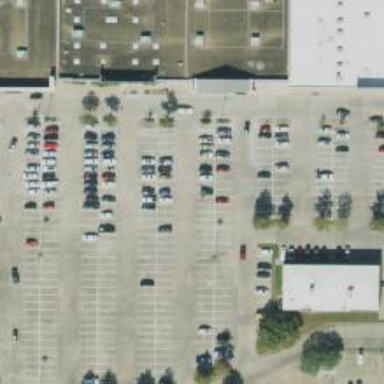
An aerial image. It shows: Parking space.